Question: I have a Visual Studio 2012 project with a reference to a Sitecore DLL. (Sitecore is a vendor.)
For a few weeks, Intellisense has worked fine. Yesterday, after installing Patch Tuesday updates and rebooting, Intellisense no longer works for stuff in the Sitecore DLL. I don't know whether there is a correspondence.
Intellisense still works for .NET Framework stuff. E.g., if I type inside a method, I get Intellisense.
The project has a reference to the Sitecore namespace defined under in Solution Explorer. Specifically, the reference is , and it comes from .
If I right click on under and select , I can browse the DLL just fine. Also, my project builds fine; the project has a few statements referencing parts of the Sitecore.* name space, and it uses objects in those namespaces.
If I type 'using Site' and press Ctrl-space, I should see Intellisense suggesting , but all it shows is this:

If I attempt to use Intellisense on any object in a Sitecore namespace, I get no Intellisense suggestions.
The suggestions in other areas don't work. For example:
- - - - - - -
Here's where it gets weird: if I open this project remotely from a different workstation--which also has yesterday's Patch Tuesday stuff installed and rebooted--Intellisense works fine! I am referring to it using .
I'm not sure what else to try.
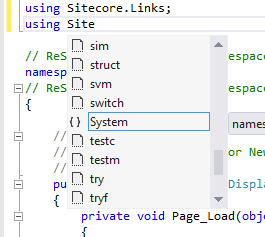
Answer: For reasons I don't understand, I was able to get Intellisense back by creating a new project and setting it up pretty much exactly like the old project.